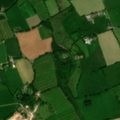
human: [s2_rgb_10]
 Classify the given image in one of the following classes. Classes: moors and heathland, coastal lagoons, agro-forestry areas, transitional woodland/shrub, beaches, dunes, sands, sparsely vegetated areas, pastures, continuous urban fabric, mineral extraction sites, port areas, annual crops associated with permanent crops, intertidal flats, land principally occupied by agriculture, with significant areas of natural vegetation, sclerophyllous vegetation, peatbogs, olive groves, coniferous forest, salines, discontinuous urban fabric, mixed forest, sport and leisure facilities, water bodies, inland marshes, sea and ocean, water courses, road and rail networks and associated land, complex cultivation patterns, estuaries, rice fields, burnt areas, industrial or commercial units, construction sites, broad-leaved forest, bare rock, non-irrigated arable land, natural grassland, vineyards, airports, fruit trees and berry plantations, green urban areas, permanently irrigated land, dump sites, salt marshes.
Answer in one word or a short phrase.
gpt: non-irrigated arable land, pastures, transitional woodland/shrub